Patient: sex M, age 69
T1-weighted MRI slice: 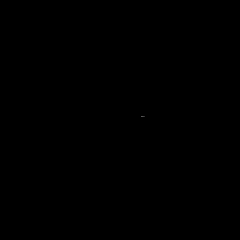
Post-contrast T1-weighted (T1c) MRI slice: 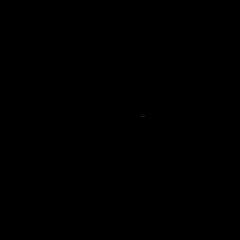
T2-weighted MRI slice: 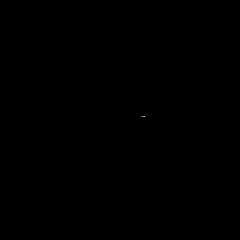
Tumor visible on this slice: no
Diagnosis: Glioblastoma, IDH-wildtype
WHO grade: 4